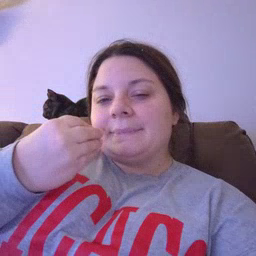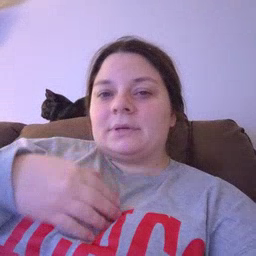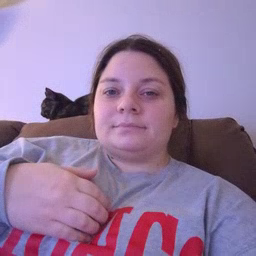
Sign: sleep